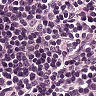
Metastatic tissue present: no